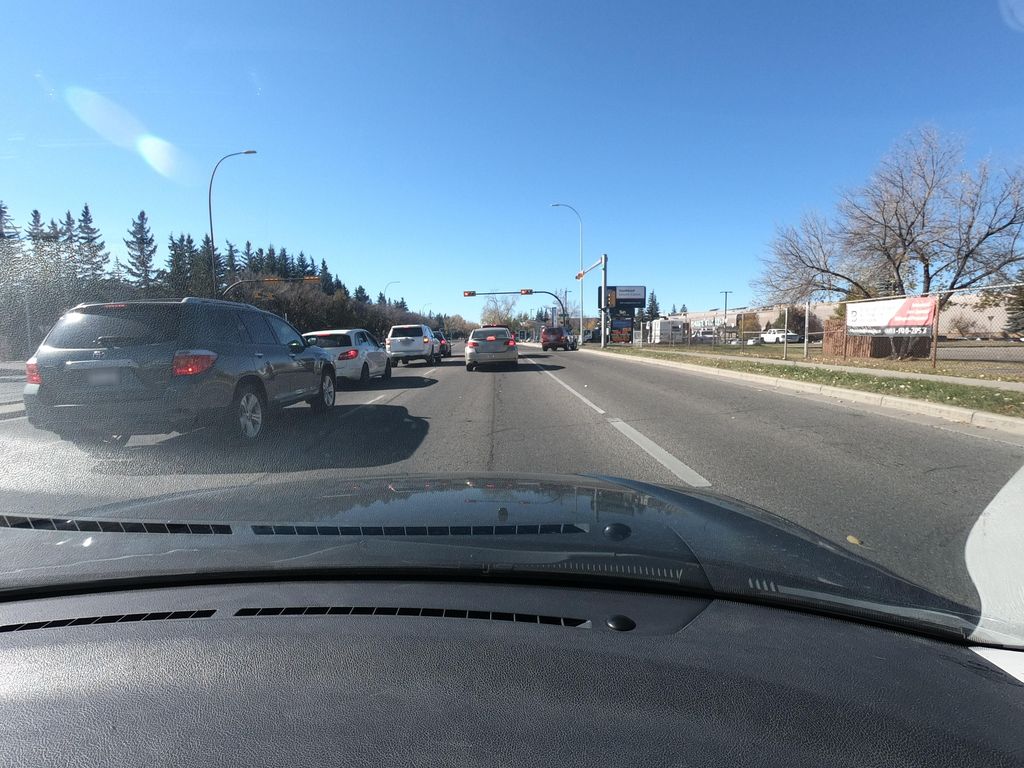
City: calgary